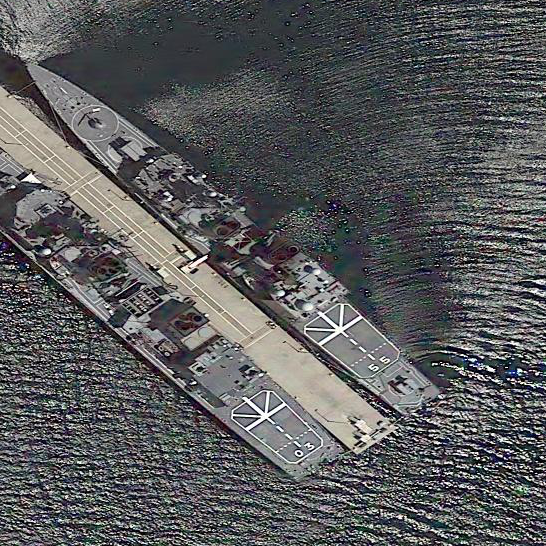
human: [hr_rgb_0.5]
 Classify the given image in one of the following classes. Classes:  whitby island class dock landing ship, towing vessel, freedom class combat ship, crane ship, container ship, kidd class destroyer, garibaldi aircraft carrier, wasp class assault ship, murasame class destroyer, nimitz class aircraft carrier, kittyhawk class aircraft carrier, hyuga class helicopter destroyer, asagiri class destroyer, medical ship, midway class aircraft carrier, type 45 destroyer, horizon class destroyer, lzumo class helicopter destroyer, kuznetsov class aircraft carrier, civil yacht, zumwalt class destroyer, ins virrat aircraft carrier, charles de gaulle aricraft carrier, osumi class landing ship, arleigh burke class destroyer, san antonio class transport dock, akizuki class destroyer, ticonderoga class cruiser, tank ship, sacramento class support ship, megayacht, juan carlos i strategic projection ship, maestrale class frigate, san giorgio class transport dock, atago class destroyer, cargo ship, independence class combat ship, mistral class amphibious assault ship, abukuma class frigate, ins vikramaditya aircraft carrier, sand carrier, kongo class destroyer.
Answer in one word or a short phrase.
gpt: Asagiri class destroyer